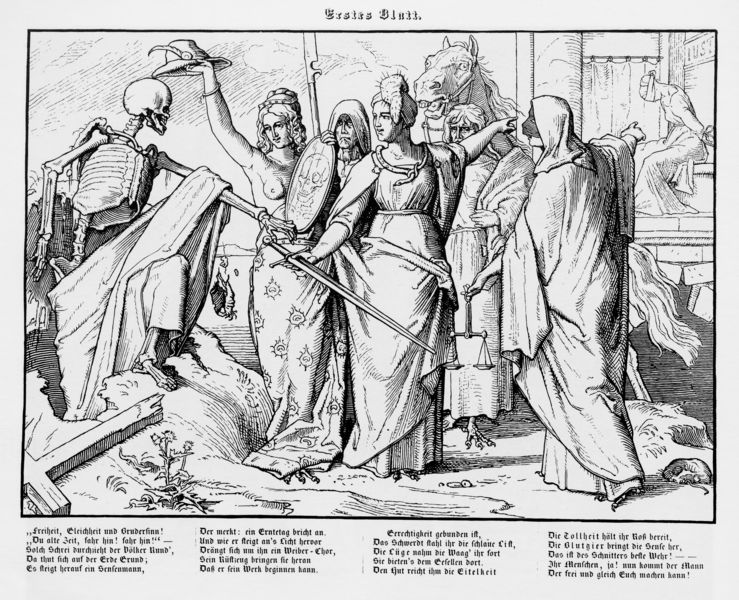
Titel: (I) Der Tod steigt aus dem Grab, erstes Blatt von sechs Blättern aus dem Zyklus "Auch ein Totentanz aus dem Jahre 1848"
Künstler: Alfred Rethel
Standort: Aachen
Institution: Suermondt-Ludwig-Museum
Schlagwörter: feder, nackt, schatten, umhang, weiß, frauen, landschaft, menschen, sitzen, blume, blumen, brust, busen, finger, frau, hintergrund, holz, hut, kleid, kleider, licht, schwarz, zeichnung, gürtel, schleier, tuch, weg, haube, muster, rock, gericht, barock, falten, geschichte, rahmen, schädel, stein, tod, tot, gesten, spiegel, vorhang, gewand, haare, mantel, schnur, gewänder, blatt, pflanze, tugend, pferd, maus, schweif, löwenzahn, taille, schrift, papier, umrisse, fels, kette, grafik, graphik, spalten, lanze, kopftuch, zopf, inschrift, deutsch, brustwarze, zeigen, vier, schild, waage, wage, blind, maske, fuss, kreuz, druck, schraffur, radierung, stich, gefangen, schwert, säbel, text, überschrift, mäntel, schlange, schraffiert, krallen, allegorie, distel, buchseite, anklage, gerechtigkeit, justiz, skelett, totenkopf, geblümt, grab, gefangene, toga, maul, nüstern, gedicht, deuten, holt, emblem, kupferstich, totenschädel, verbunden, allegorien, verse, sense, hexe, gerippe, augenbinde, justitia, justizia, richten, urteil, schuld, zyklus, memento, mori, ratte, schnitter, gefesselt, artikel, wiehern, ehebruch, sensenmann, freimaurer, verurteilung, hutfeder, schwet, iustitia, zeigend, laster, huz, todesstrafe, skelet, buss, kut, verurteilte, krähenfüße, rethel, calavera, erstes blatt, ehut, tod mittelalter frau jugend verzweiflung, vogelfuss